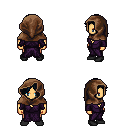
a pixel art fantasy rpg character, male body template, human, tanned skin, purple robe, metal pants, raven loose hair, cloth hood, black shoes, four views (front, back, left, right), 2x2 character sprite sheet, small pixel art, hard edges, no anti-aliasing